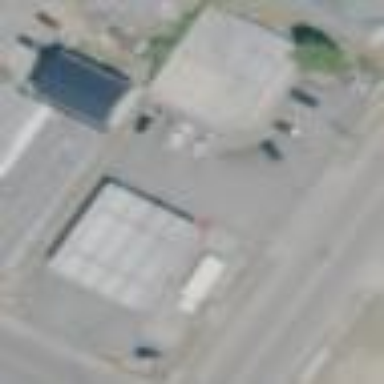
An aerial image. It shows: Fuel station.